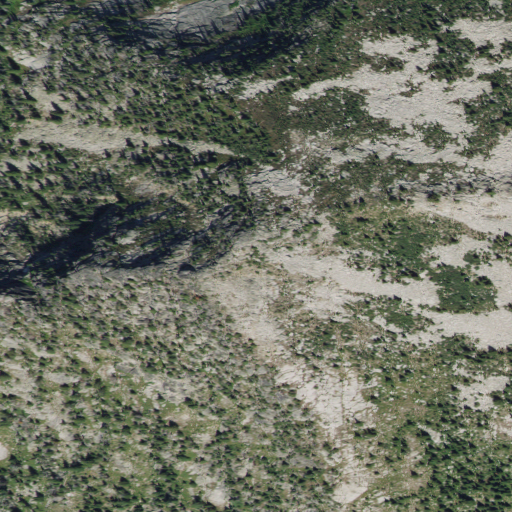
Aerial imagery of mountain in Idaho named Pyramid Peak containing evergreen forest, grassland, and shrub